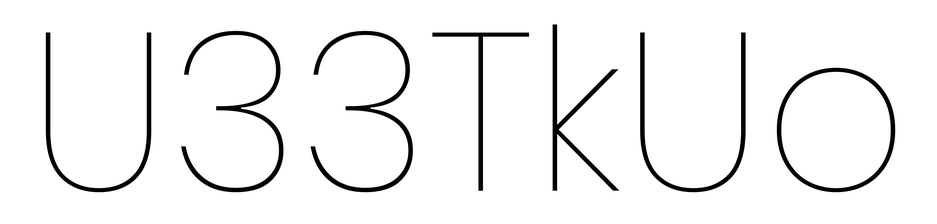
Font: Poppins-Thin